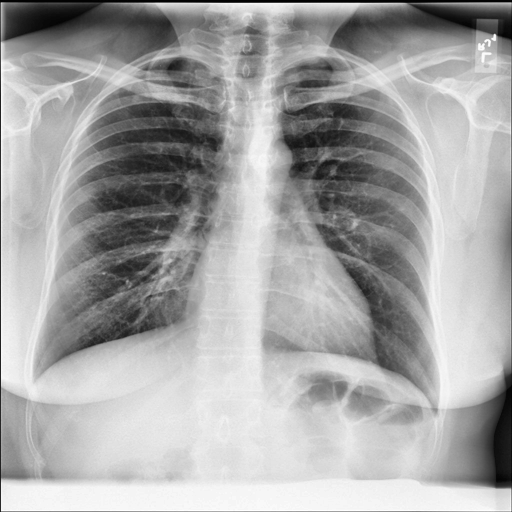
Finding: NORMAL